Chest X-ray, PA view. Patient: 45 years old, sex M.
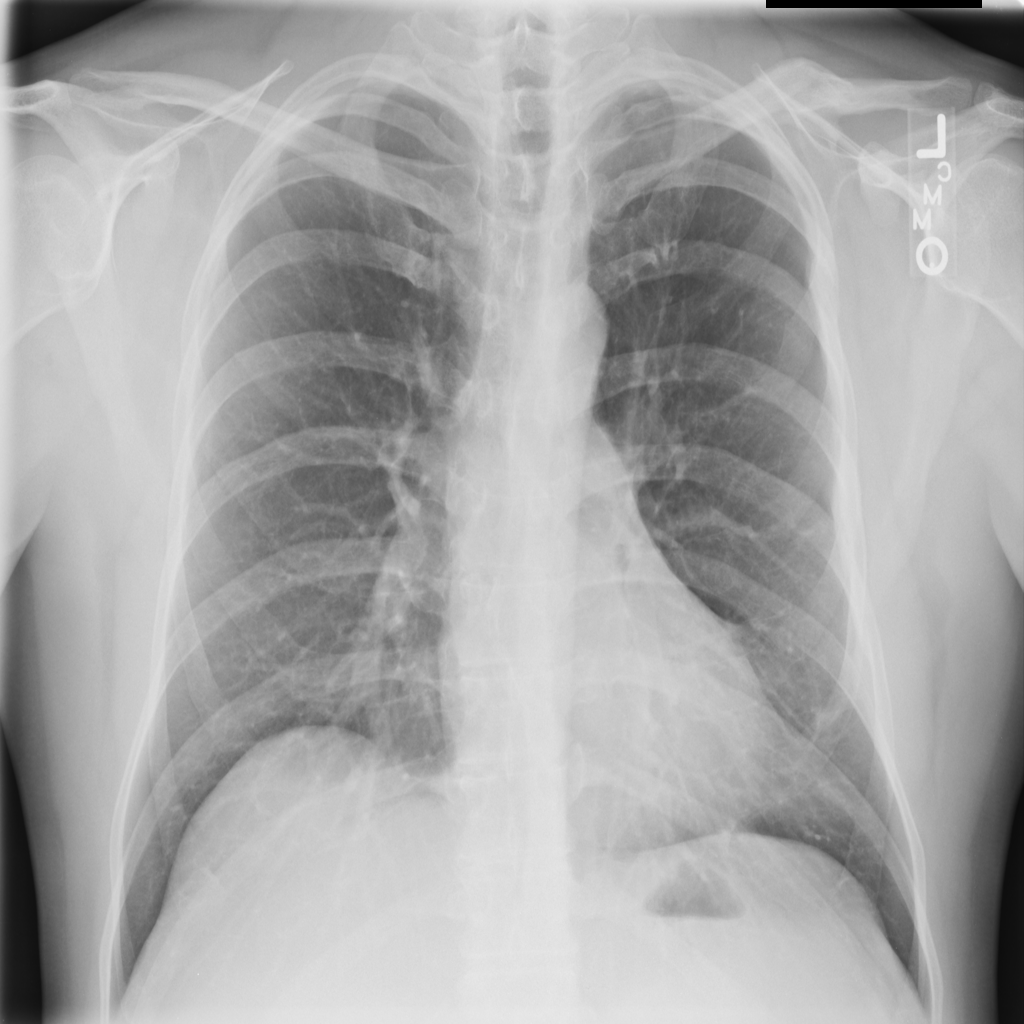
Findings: No Finding